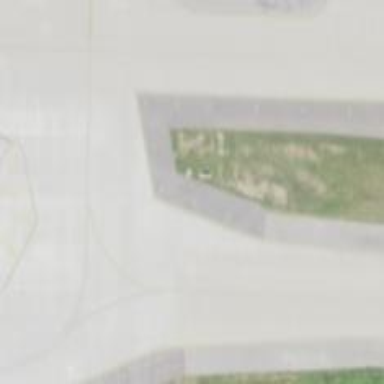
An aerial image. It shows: View of taxiway at the airport.